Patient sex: M
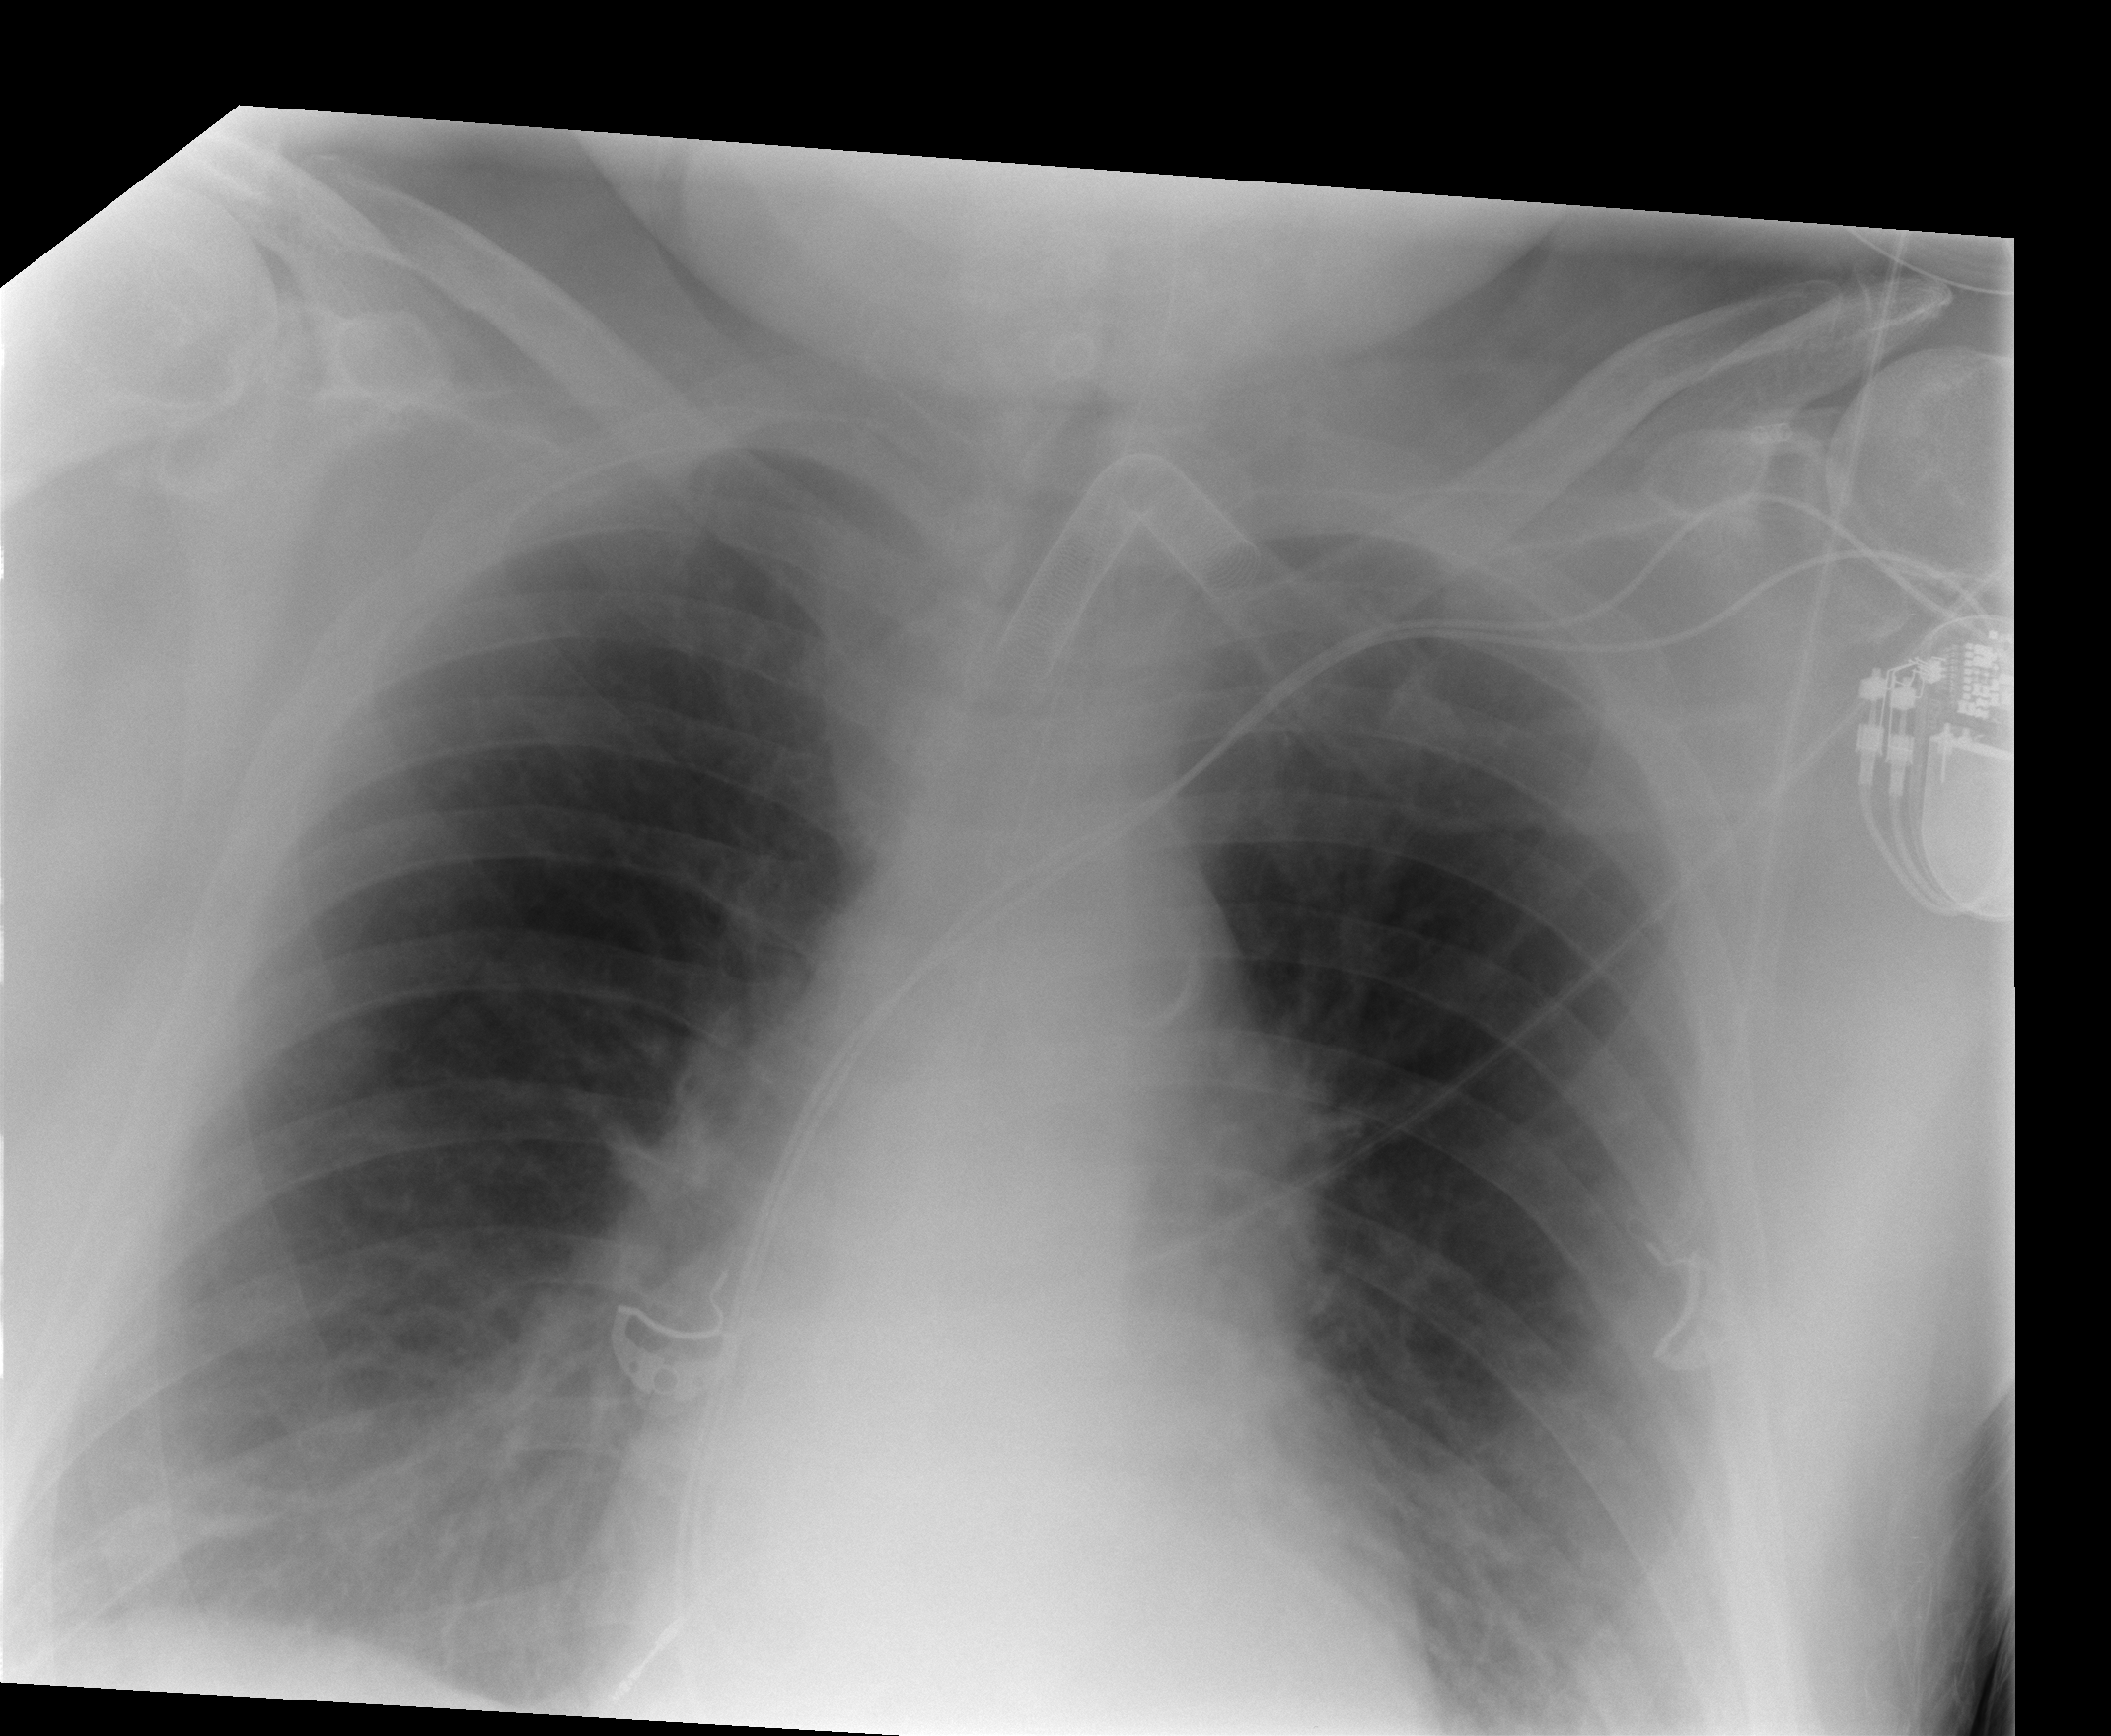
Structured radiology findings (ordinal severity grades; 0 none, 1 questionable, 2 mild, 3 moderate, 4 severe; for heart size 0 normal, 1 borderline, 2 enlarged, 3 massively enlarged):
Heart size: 1
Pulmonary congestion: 1
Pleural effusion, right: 2
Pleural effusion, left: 2
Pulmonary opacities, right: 0
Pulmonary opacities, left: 1
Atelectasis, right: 2
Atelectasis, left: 2